Question: I have a program, which has a value for cosine. I want this value to be used in order to find the angle, which it corresponds to. However, acos does not actually give me a value for an angle (arcos normally works like that). Instead I get this (see below). Why is this happening, does acos work like that?
'''
double r,cos,sin,angVal;
String temp = real.getText().toString();
double a = Double.parseDouble(temp);
temp=imag.getText().toString();
double b =Double.parseDouble(temp);
r=Math.sqrt(a*a + b*b);
cos = a/r;
sin = b/r;
angVal = Math.acos(cos);
ans.setText("r = "+r+"
cos = "+cos+"
sin = "+sin+"
The angle = "+angVal+"");
'''

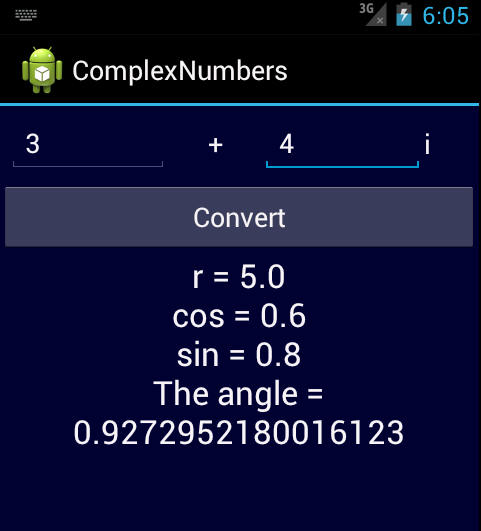
Answer: Yes, <URL>.
To convert it to degrees, use:
'''
angVal = Math.toDegrees(Math.acos(cos));
'''